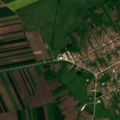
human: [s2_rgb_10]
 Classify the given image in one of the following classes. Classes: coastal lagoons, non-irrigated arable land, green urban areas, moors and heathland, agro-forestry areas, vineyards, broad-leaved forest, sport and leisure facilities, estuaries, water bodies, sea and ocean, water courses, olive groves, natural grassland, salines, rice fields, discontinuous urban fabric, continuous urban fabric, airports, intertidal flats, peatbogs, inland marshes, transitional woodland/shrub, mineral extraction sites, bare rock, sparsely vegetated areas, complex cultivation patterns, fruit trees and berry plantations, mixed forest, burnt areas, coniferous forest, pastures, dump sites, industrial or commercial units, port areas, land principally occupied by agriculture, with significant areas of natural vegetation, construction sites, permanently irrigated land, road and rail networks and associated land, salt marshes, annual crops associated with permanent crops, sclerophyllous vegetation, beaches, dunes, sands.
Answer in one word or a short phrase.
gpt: discontinuous urban fabric, non-irrigated arable land, pastures, land principally occupied by agriculture, with significant areas of natural vegetation